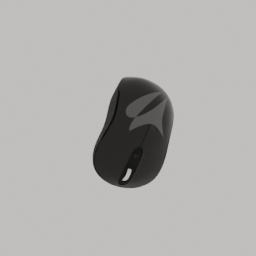
Label: electronics